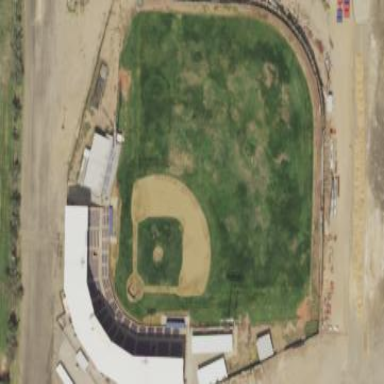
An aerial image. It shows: Stadium used for baseball.